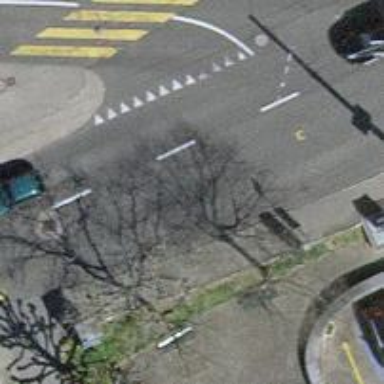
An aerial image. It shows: Bus stop with platform for public transport.